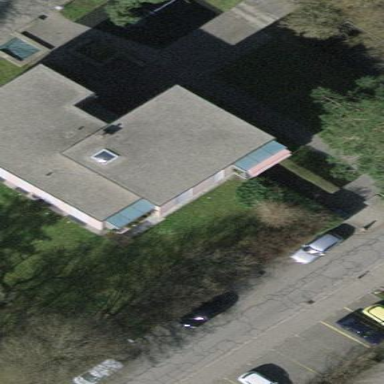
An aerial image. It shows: Image showing building with apartments.